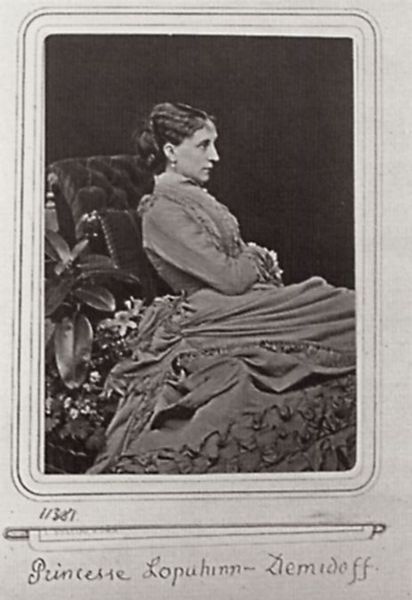
Titel: Die Fürstentochter Lopuchina-Demidova
Künstler: Suskipi
Schlagwörter: blätter, weiß, blumen, frau, frisur, grau, haar, hintergrund, kleid, nase, ohrring, profil, schwarz, stirn, stuhl, dame, rock, wand, arm, augen, gesicht, knoten, rahmen, samt, ärmel, bildnis, portrait, porträt, haare, kostüm, sessel, sitzend, ohrringe, pflanze, halbansicht, kinn, prinzessin, sofa, liegen, sitz, polster, weib, zopf, palme, couch, rüschen, foto, fotografie, name, schwarzweiss, seite, brokat, photo, sessek, postkarte, bildunterschrift, umrahmt, beschriftet, fotogrfie, gummibaum, schuler, g, fotto, demidoff, 113, vermerk, princesse, prinzesse, chese, ensitzen, princess, lopuhinn